高三 · 计数
2020 年的“金九银十”变成“铜九铁十”，全国各地房价“跳水”严重，但某地二手房交易却“逆市”而行. 下图是该地某小区 2019 年11月至2020 年11月间，当月在售二手房均价 (单位: 万元/平方米) 的散点图. (图中月份代码1 13 分别对应 2019 年11月 2020年11月)

根据散点图选择 $y=a+b \sqrt{x}$ 和 $y=c+d \ln x$ 两个模型进行拟合, 经过数据处理得到的两个回归方程分别为 $\hat{y}=0.9369+0.0285 \sqrt{x}$ 和

$\hat{y}=0.9554+0.0306 \ln x$, 并得到以下一些统计量的值:

|  | $\hat{y}=0.9369+0.0285 \sqrt{x}$ | $\hat{y}=0.9554+0.0306 \ln x$ |
| :---: | :---: | :---: |
| $R^{2}$ | 0.923 | 0.973 |

注: $\bar{x}$ 是样本数据中 $x$ 的平均数, $\bar{y}$ 是样本数据中 $y$ 的平均数, 则下列说法不一定成立的是 ( )
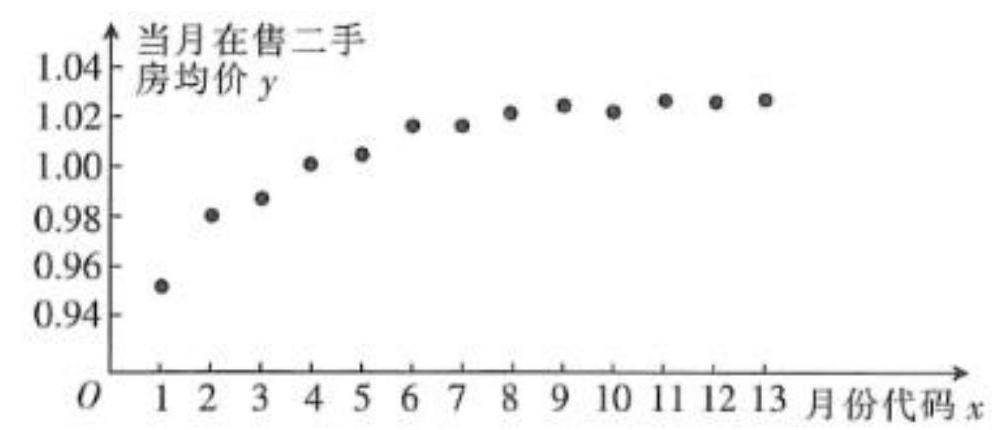
A. 当月在售二手房均价 $y$ 与月份代码 $x$ 呈正相关关系
B. 根据 $\hat{y}=
答案: C
解析: 】对于 $\mathrm{A}$, 散点从左下到右上分布, 所以当月在售二手房均价 $y$ 与月份代码 $x$ 呈正相关关系, 故 A 正确;对于 $\mathrm{B}$, 令 $x=16$, 由 $\hat{y}=0.9369+0.0285 \sqrt{16}=1.0509$ ，所以可以预测 2021 年 2 月在售二手房均价约为 1.0509 万元/平方米, 故 B 正确;对于 $\mathrm{C}$, 非线性回归曲线不一定经过 $(\bar{x}, \bar{y})$, 故 C 错误;对于 $\mathrm{D} ， R^{2}$ 越大，拟合效果越好，故 $\mathrm{D}$ 正确,故选 C.